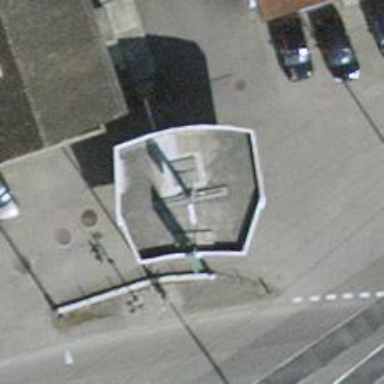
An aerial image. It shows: Fuel station.